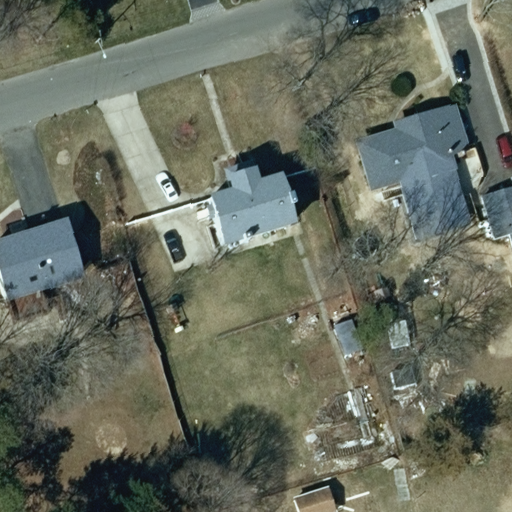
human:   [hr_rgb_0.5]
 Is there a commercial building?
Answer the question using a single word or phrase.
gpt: no

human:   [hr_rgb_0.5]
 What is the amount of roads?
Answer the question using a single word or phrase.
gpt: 1

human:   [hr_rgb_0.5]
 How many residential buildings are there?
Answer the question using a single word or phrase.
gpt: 4

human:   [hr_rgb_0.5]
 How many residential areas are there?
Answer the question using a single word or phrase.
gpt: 1

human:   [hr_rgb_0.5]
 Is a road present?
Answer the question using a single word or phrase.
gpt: yes

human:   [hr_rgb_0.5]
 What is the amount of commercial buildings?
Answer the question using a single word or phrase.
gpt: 0

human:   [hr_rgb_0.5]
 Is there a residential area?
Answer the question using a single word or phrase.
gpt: yes

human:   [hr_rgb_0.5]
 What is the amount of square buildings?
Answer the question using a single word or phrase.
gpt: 0

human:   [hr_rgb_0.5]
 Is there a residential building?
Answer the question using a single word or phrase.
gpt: yes

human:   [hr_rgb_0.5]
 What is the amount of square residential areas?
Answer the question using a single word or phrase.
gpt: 0

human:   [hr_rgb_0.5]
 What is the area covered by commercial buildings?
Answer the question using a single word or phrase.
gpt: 0m2

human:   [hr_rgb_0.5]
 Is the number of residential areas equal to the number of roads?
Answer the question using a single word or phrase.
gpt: yes

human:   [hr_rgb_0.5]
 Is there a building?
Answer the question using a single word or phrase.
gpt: yes

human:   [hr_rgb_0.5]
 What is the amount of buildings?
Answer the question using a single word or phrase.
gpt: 7

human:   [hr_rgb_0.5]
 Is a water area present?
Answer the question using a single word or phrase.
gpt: no

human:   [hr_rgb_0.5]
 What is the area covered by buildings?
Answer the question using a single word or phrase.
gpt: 970m2

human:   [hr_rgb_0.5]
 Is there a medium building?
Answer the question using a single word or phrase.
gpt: yes

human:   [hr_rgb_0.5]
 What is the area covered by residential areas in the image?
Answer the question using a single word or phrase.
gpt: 10621m2

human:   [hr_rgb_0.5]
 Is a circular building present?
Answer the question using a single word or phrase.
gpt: no

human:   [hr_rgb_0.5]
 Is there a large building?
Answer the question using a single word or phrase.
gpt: no

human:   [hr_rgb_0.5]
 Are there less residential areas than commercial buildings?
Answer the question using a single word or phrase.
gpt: no

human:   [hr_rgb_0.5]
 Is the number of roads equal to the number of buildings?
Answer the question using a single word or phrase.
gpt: no

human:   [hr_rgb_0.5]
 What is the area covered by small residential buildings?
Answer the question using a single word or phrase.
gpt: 44m2

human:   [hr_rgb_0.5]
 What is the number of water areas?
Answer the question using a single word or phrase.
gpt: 0

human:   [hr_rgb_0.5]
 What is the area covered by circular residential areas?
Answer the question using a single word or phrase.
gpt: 0m2

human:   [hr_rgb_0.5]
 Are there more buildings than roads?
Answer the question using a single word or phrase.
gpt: yes

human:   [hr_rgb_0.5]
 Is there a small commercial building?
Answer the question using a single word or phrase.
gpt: no

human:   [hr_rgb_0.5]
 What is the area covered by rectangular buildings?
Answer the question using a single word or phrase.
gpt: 137m2

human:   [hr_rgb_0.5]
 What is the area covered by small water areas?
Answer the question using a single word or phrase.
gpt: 0m2

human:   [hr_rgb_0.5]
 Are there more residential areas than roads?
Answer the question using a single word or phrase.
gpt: no

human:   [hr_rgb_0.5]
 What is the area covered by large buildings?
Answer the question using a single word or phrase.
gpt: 0m2

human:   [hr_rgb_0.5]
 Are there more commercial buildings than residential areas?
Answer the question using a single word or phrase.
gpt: no

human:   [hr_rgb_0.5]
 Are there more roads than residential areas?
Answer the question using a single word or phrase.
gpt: no

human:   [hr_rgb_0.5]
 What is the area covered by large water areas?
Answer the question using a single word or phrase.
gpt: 0m2

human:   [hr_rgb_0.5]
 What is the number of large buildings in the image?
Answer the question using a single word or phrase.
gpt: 0

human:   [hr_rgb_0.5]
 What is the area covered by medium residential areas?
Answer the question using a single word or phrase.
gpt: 0m2

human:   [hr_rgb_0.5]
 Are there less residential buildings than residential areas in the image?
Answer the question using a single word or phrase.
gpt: no

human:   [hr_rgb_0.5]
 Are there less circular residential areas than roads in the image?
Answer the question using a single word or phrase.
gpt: yes

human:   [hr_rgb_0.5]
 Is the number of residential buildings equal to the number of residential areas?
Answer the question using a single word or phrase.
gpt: no

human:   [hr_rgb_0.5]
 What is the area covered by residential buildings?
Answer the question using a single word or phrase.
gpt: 876m2

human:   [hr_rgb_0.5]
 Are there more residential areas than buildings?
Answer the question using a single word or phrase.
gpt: no

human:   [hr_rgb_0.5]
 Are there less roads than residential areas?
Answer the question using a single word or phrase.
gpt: no

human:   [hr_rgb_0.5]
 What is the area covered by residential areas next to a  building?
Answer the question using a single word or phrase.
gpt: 10621m2

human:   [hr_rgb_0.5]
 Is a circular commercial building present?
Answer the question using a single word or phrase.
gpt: no

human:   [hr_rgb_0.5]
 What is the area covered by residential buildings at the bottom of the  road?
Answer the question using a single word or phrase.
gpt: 876m2

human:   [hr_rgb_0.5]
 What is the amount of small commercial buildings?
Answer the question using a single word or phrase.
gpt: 0

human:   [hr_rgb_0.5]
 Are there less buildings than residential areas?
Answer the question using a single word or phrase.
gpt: no

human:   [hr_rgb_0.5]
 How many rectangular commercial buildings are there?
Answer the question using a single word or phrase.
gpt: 0

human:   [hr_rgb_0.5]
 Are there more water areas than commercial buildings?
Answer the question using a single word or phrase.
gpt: no

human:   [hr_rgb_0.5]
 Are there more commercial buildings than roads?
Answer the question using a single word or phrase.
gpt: no

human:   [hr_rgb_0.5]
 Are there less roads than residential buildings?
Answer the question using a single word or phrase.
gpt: yes

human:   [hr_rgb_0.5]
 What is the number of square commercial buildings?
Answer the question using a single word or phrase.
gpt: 0

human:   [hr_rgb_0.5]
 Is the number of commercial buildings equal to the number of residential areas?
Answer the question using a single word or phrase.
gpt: no

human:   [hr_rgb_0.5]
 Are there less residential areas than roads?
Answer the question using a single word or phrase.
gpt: no

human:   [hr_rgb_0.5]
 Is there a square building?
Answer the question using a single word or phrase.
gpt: no

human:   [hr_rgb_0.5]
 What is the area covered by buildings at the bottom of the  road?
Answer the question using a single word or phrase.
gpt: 970m2

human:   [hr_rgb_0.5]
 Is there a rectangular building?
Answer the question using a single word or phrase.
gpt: yes

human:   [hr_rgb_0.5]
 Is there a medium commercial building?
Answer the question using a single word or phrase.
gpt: no

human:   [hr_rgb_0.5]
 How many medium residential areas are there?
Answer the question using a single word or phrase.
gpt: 0

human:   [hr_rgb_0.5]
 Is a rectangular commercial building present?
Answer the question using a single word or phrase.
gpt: no

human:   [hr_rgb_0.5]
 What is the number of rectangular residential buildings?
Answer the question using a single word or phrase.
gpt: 1

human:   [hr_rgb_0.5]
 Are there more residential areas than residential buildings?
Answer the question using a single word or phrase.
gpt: no

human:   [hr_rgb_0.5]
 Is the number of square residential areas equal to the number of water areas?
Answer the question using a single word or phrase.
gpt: yes

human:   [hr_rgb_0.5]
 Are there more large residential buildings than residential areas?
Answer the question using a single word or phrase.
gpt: no